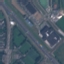
Land use / land cover: Highway